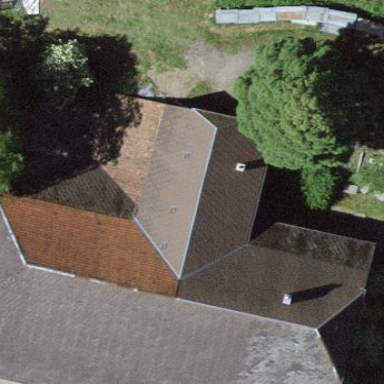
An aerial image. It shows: Farm building.